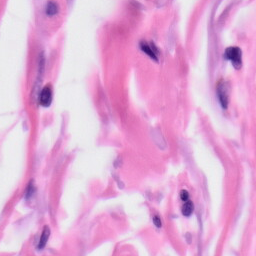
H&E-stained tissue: Skin